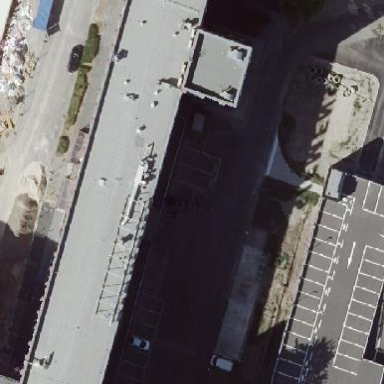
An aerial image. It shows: Building with flat black roof.